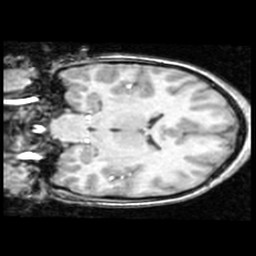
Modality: T1w
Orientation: coronal
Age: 11
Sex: female
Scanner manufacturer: ge
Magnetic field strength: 1.5 T
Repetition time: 0.03333 s
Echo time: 0.008 s